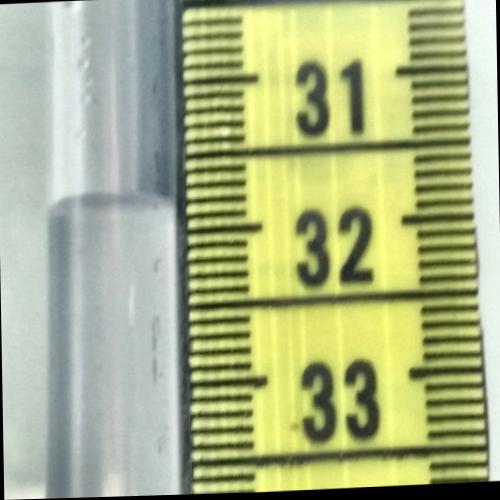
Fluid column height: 31.8 cm